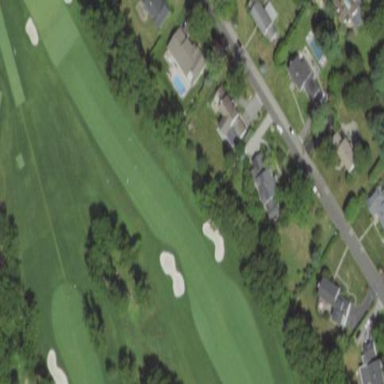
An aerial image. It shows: Grassy area designated as golf fairway.